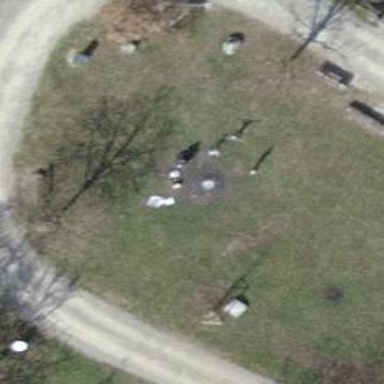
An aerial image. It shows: Barbecue facility.